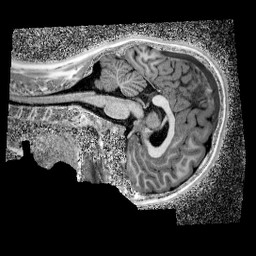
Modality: UNIT1_denoised
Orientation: sagittal
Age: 11
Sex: male
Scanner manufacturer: siemens
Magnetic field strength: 3 T
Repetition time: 4 s
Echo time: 0.00299 s